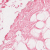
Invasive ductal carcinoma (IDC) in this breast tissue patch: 0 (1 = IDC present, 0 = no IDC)